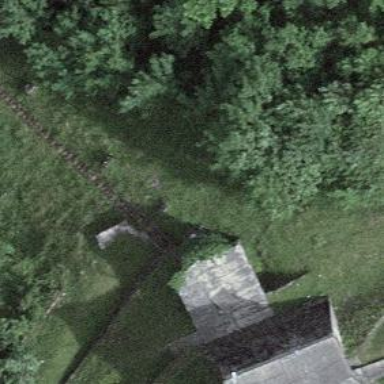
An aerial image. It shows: Historic funicular railway station.